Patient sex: F
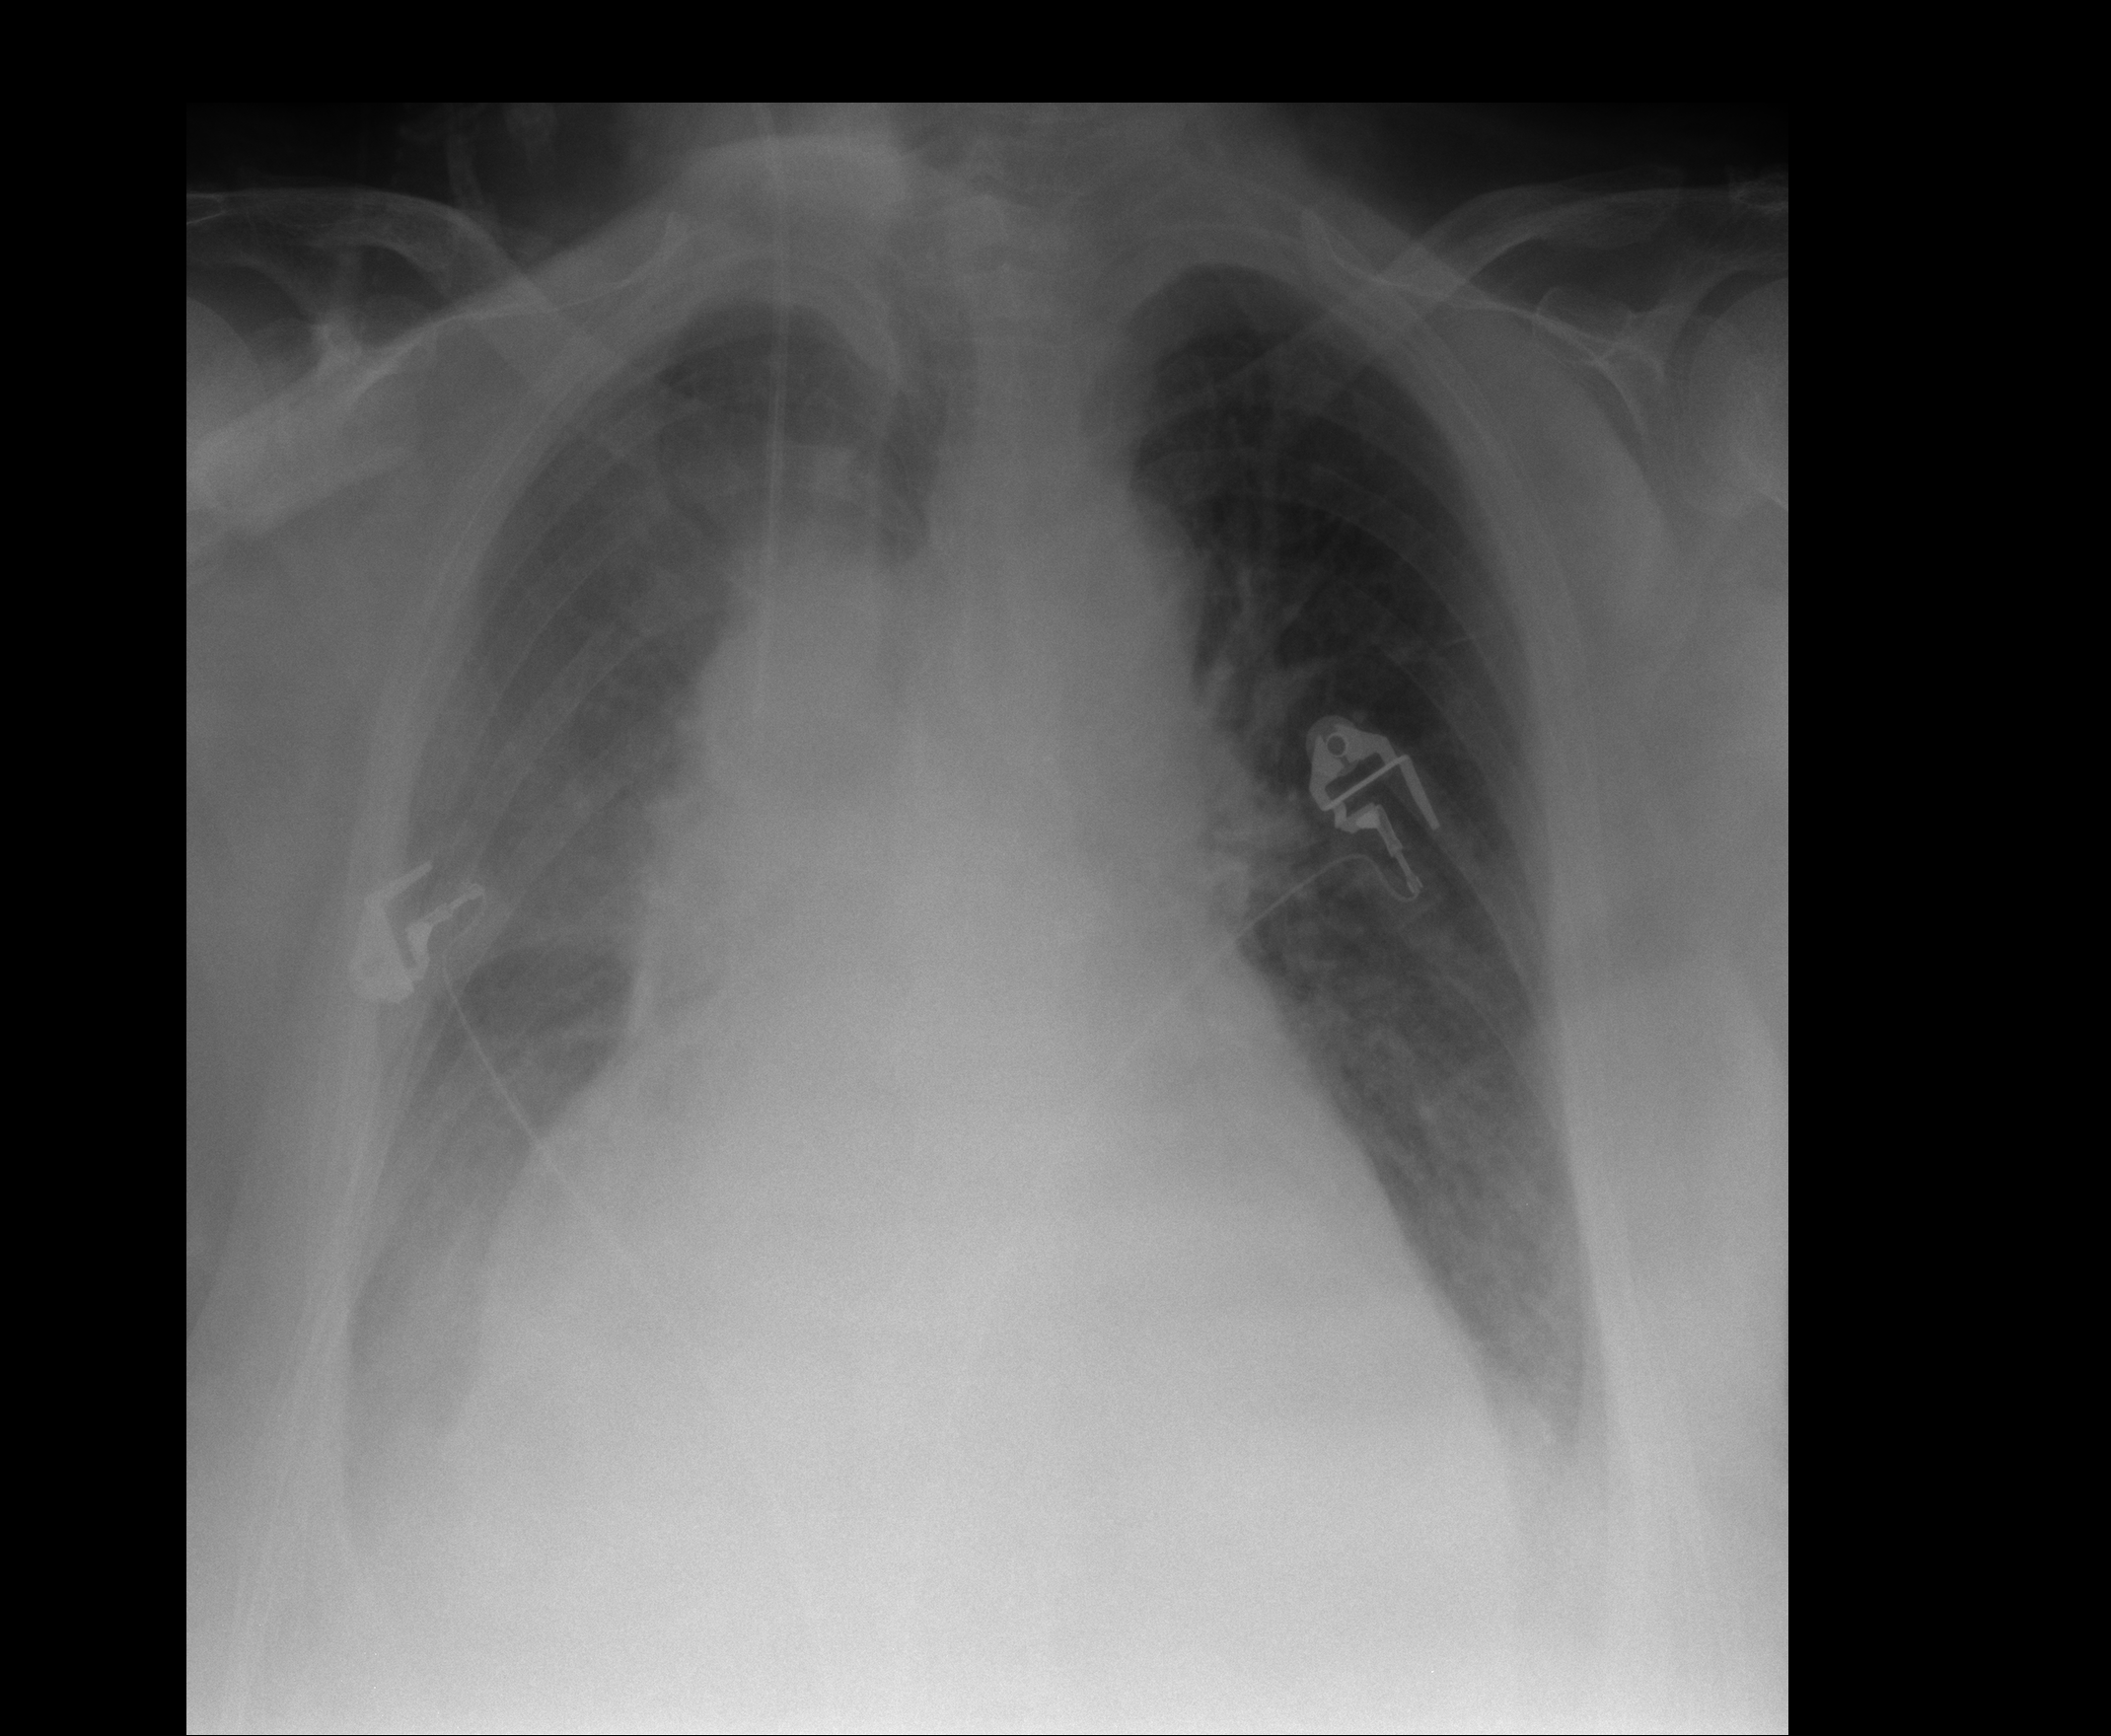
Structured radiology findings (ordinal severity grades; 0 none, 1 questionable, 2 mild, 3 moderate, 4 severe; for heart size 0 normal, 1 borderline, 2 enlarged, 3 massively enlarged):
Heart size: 3
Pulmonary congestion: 2
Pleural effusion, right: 2
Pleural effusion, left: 2
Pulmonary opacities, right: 2
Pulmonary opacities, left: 0
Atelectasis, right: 2
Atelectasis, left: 2